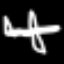
Label: airplane